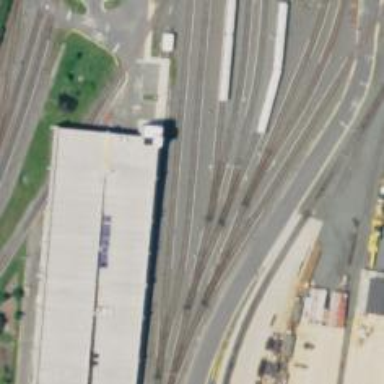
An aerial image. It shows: Electrified rail service yard.